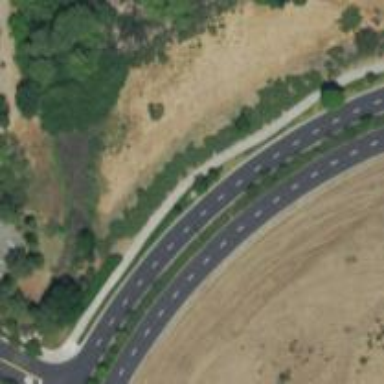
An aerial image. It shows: Tertiary road with shared cycleway.